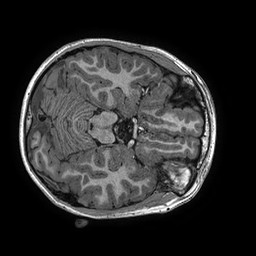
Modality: T1w
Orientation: axial
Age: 12
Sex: male
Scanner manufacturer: ge
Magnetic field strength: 3 T
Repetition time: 0.006952 s
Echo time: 0.00292 s